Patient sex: M
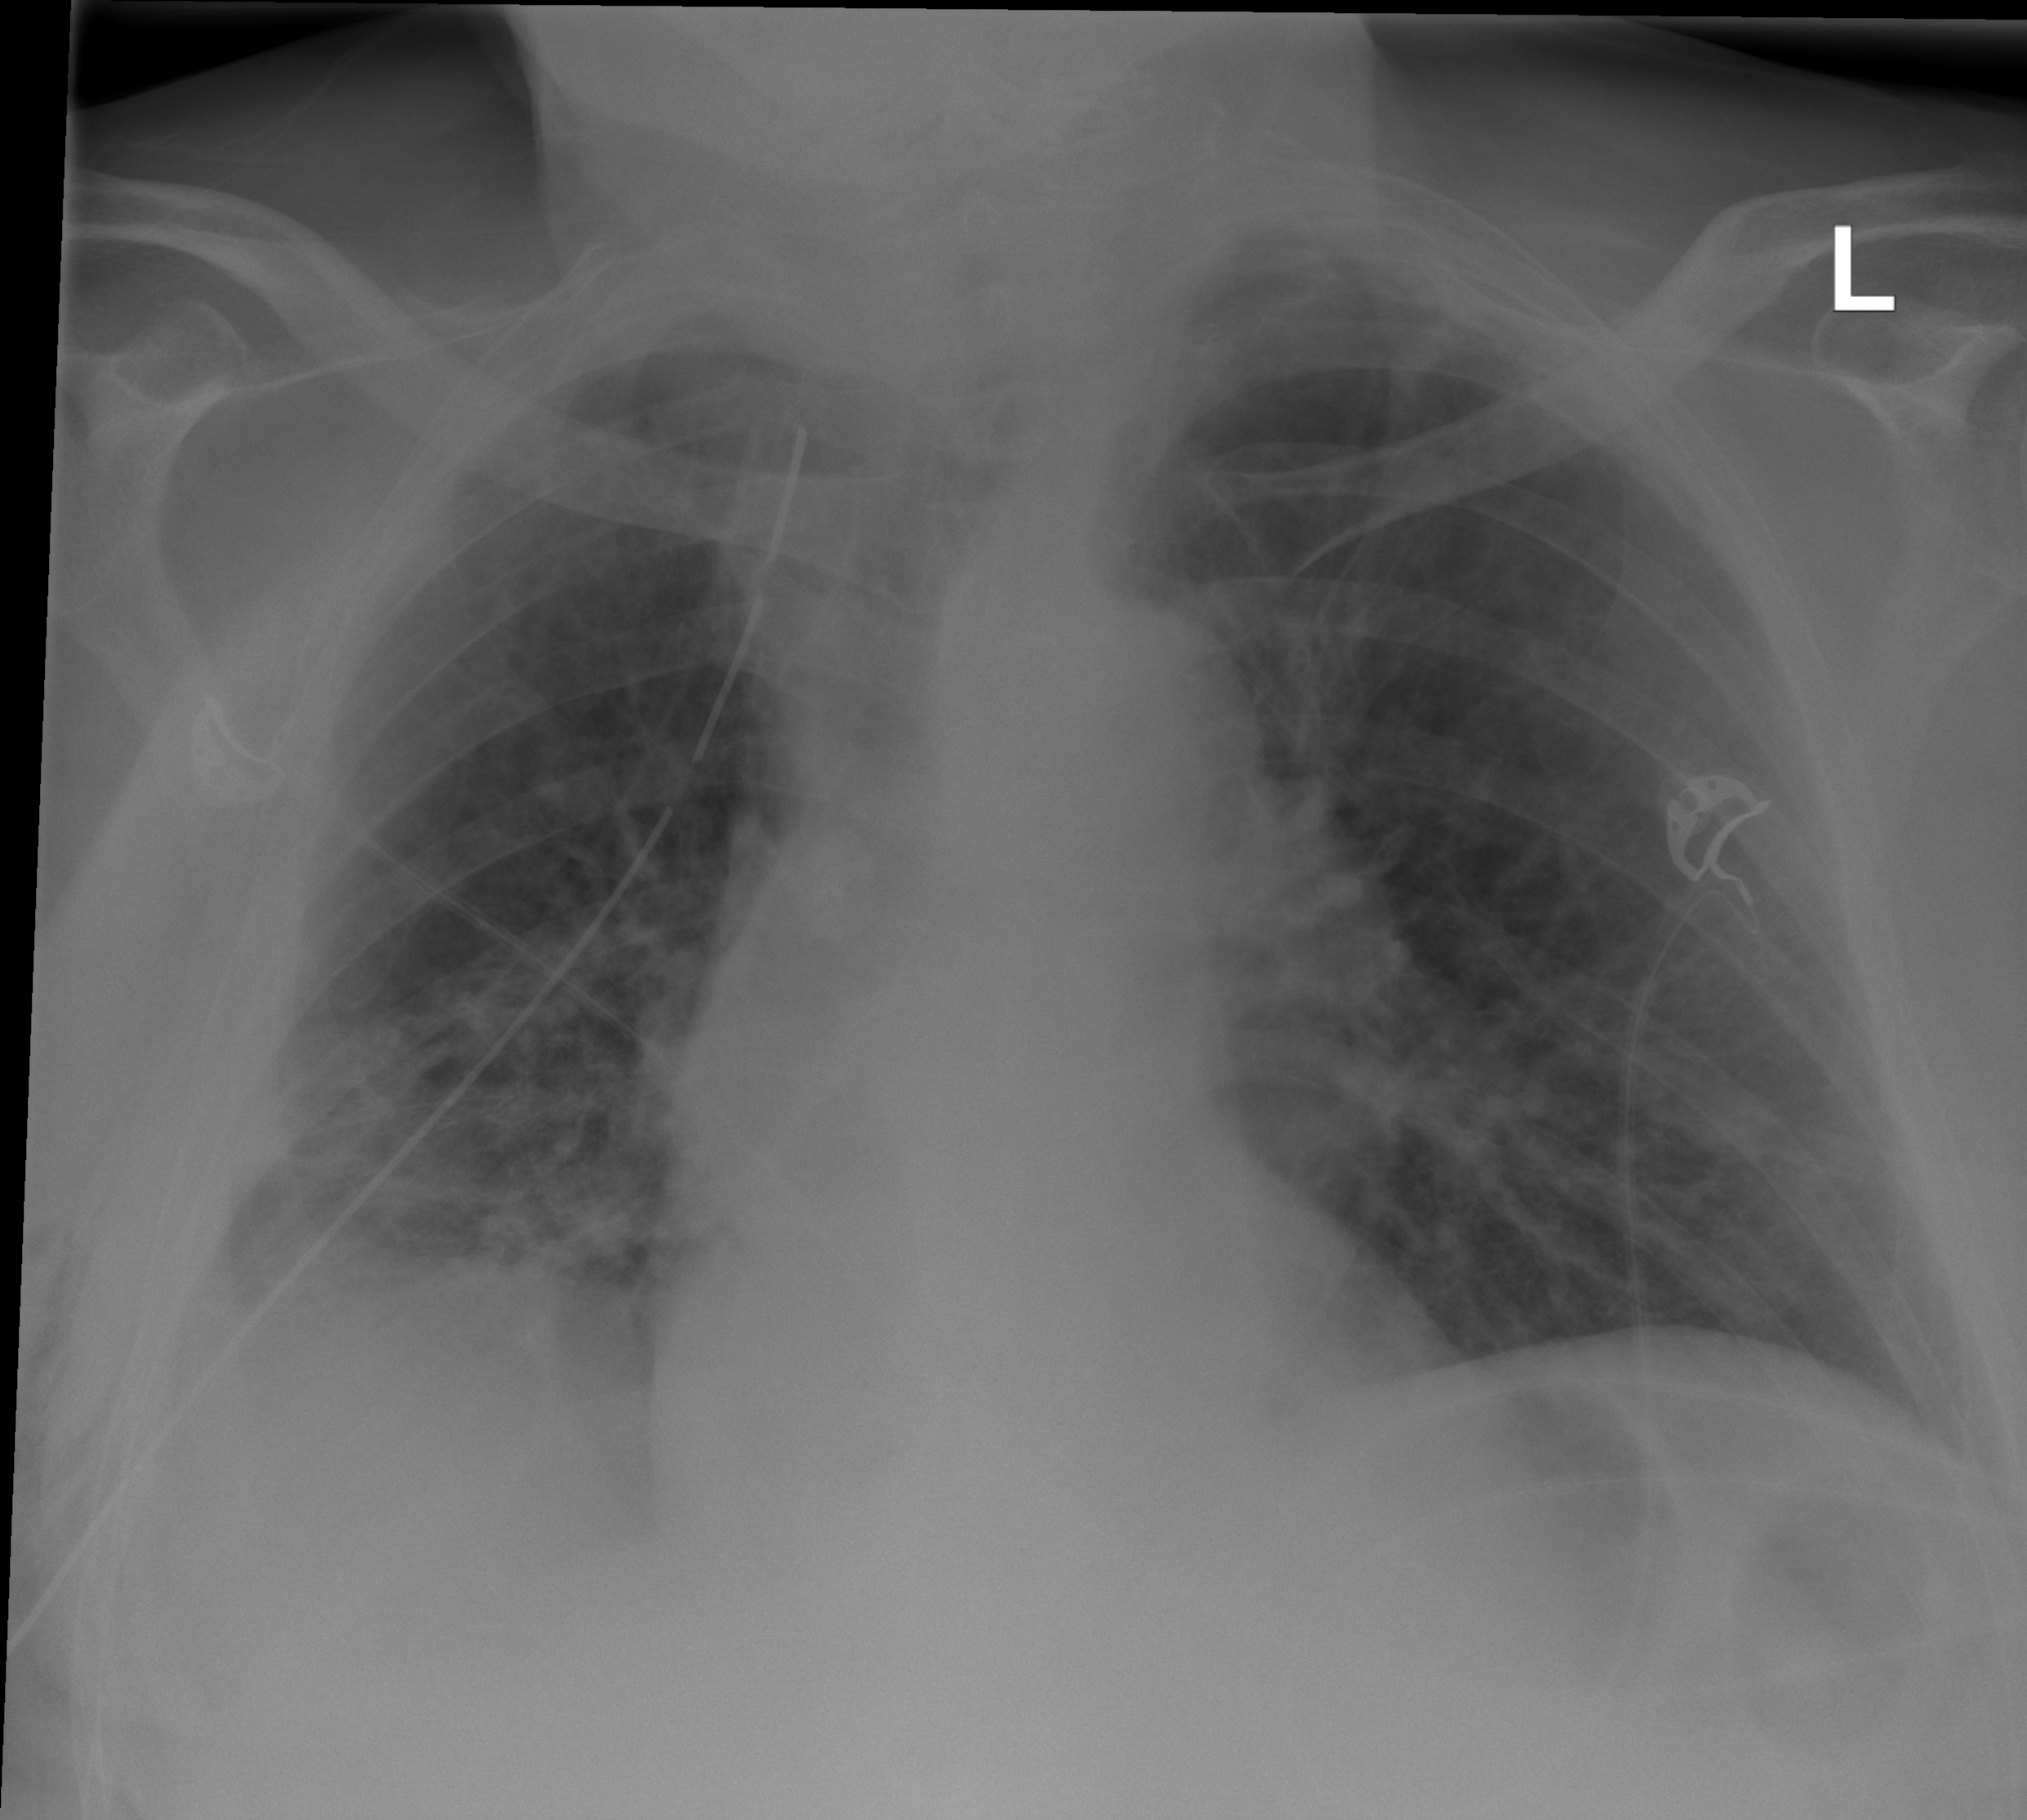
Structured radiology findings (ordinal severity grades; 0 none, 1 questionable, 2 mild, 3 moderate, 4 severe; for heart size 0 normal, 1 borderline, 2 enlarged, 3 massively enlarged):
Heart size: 0
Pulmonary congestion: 2
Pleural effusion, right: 2
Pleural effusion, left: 0
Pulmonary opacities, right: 2
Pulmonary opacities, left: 1
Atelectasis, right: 2
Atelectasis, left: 2